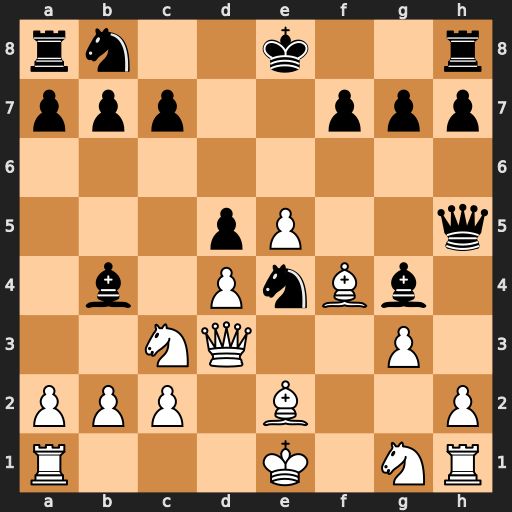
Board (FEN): rn2k2r/ppp2ppp/8/3pP2q/1b1PnBb1/2NQ2P1/PPP1B2P/R3K1NR
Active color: w
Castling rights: KQkq
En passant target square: -
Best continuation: Qb5+ Nc6 Qxb7 Bxc3+ bxc3